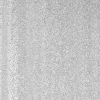
Atmospheric dust classification: dusty